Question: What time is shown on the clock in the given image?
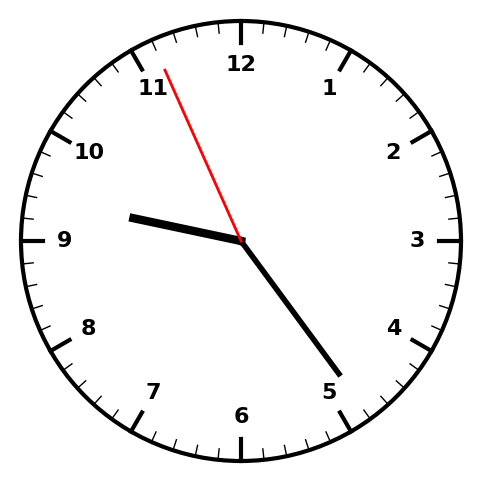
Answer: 09:23:56